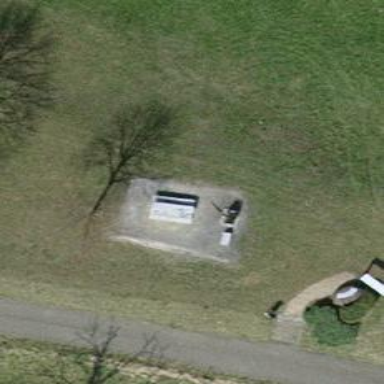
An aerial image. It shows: Brown bench in the vicinity.